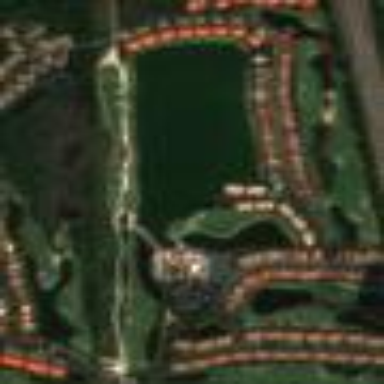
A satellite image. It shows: Golf course.